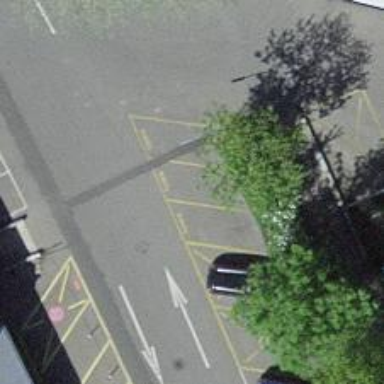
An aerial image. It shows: Car sharing facility.